Question: I'm trying to run Junit test from my ant build.xml file. I read <URL> that you can use a junit.jar file instead of using the .jar that is located in the ant.home/lib directory. This is what I want to do since our Jenkins autobuild set-up has no junit.jar file in his ant lib directory.
Even with the simpliest project, I'm always getting this error that the JUnitTask was not found. If you look at my build.xml file, it is clearly included and used in the junit task.
build.xml :
'''
<project default="all">
<property name="TALK" value="false" />
<path id="classpath.base">
</path>
<path id="classpath.test">
<fileset dir="." includes="**/*.jar" />
</path>
<target name="compile-test">
<javac srcdir="src" verbose="${TALK}">
<classpath refid="classpath.test" />
</javac>
</target>
<target name="test" depends="compile-test">
<junit>
<classpath refid="classpath.test" />
<formatter type="brief" usefile="false" />
<test name="TestClass" />
</junit>
</target>
<target name="all" depends="test" />
</project>
'''
The small example I made to test things out looks like this :

EDIT : Updated based on answer
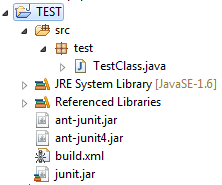
Answer: The junit-Documentation is a bit sparse.
If you have ant-junit.jar outside 'ANT_HOME/lib' you need to define the task yourself (the '<taskdef/>' is from the <URL>:
'''
<path id="classpath.test">
<fileset dir="." includes="*junit.jar" />
</path>
<taskdef name="junit"
classname="org.apache.tools.ant.taskdefs.optional.junit.JUnitTask">
<classpath refid="classpath.test"/>
</taskdef>
'''
This can be used to check the path:
'''
<pathconvert property="testoutput" refid="classpath.test"/>
<echo>Path = ${testoutput}</echo>
'''
Documentation:
<URL>.
---
Additional information can be found in <URL>